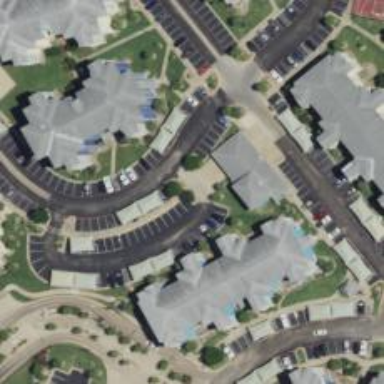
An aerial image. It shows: Neighborhood.